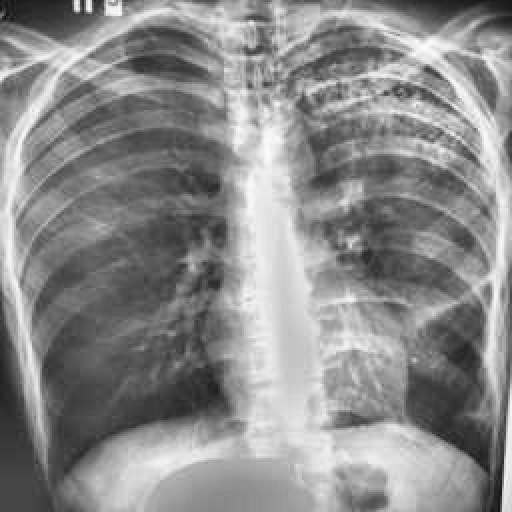
Finding: TUBERCULOSIS